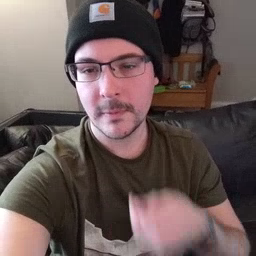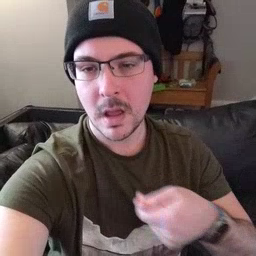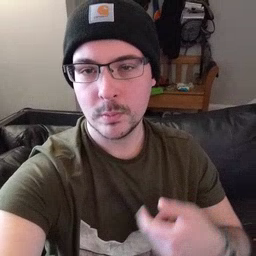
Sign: vacuum